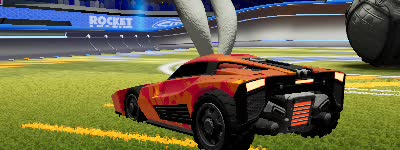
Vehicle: breakout